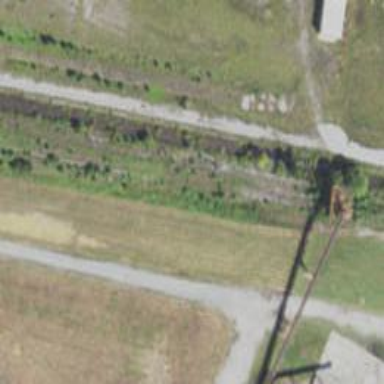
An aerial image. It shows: Rail spur service.